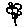
Label: flower